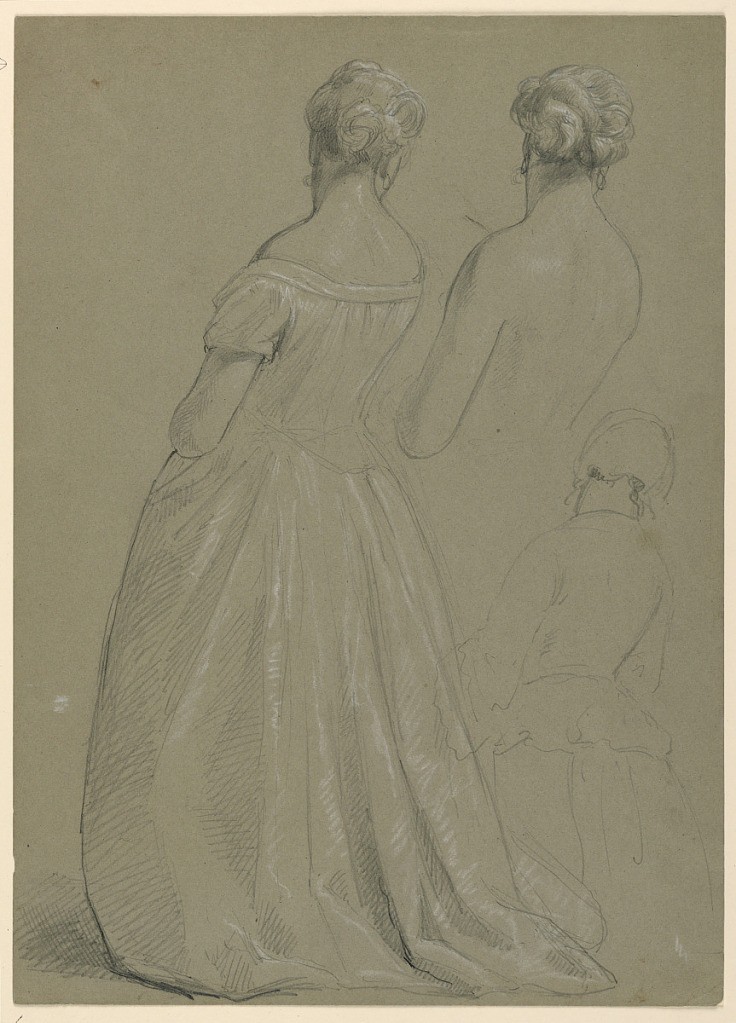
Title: Studies of Standing Woman for "The Republican Court" (Lady Washington's Reception Day)
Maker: Daniel Huntington, American, 1816–1906
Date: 1860
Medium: Graphite, white chalk on grey wove paper
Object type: Drawing
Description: Studies of a standing woman facing away, slightly towards the left. Full study with drapery, left center. Upper right, nude study of head and torso. Additional sketch of figure, lower right.